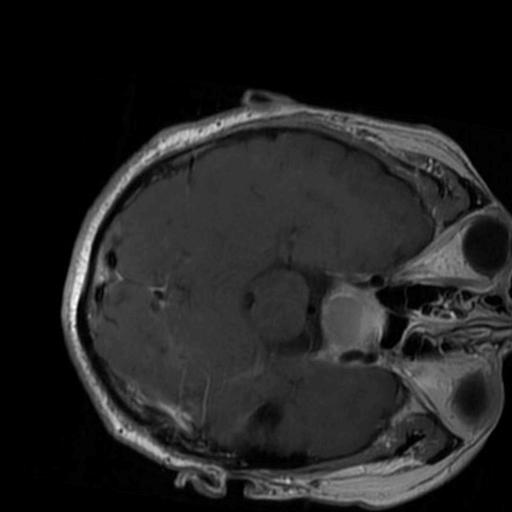
Label: brain_tumor